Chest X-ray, PA view. Patient: 68 years old, sex F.
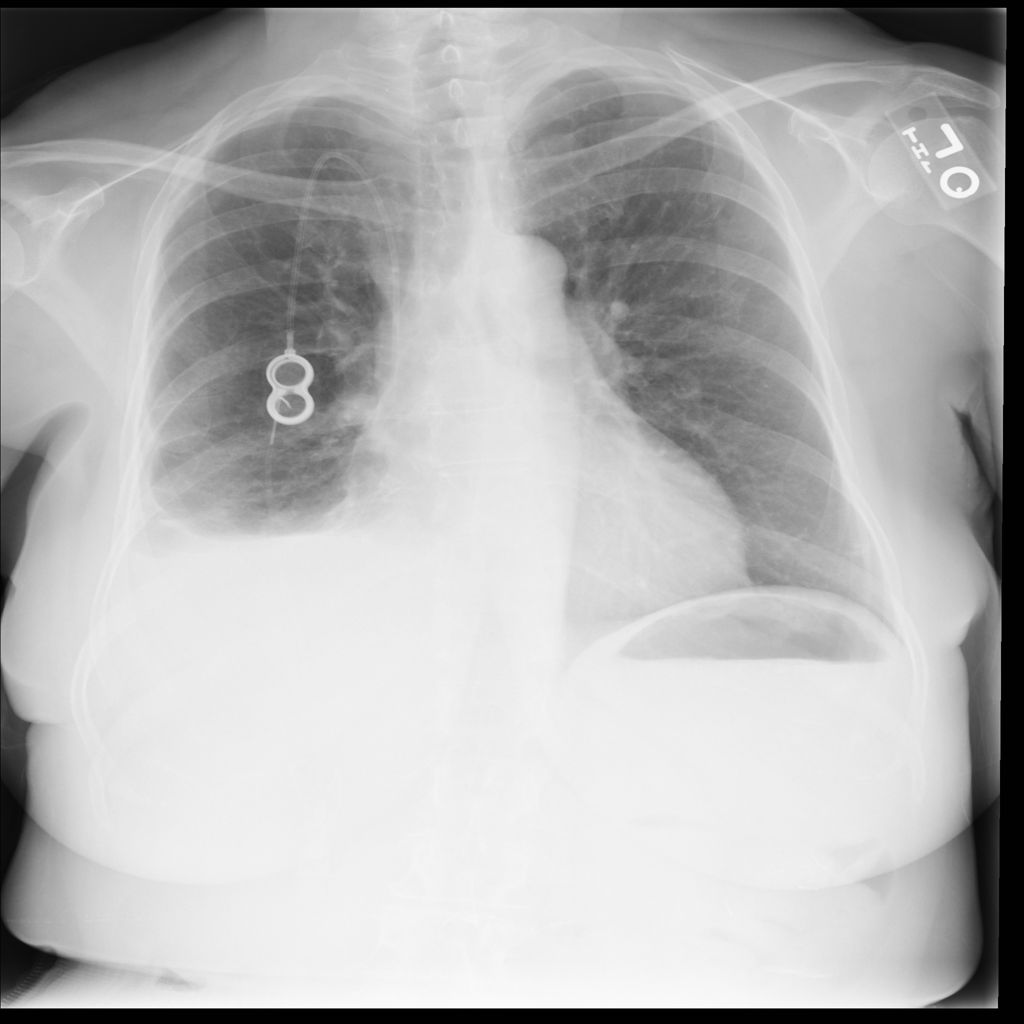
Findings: No Finding